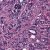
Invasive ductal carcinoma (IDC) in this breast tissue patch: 1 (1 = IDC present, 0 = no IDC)